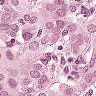
Metastatic tissue present: yes